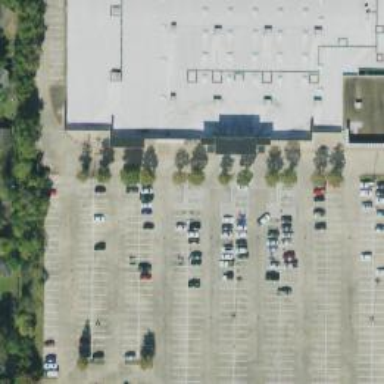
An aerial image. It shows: Parking space.